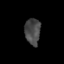
Tissue: lung
Cell type: Others
Senescence score: 0.2031
Nuclear area (px): 400
Mean DAPI intensity: 72.692